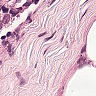
Metastatic tissue present: no